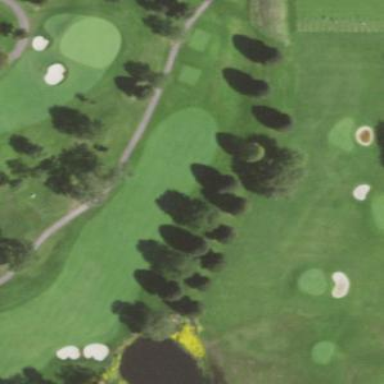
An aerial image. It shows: Rough grass area on golf course.